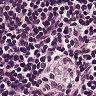
Metastatic tissue present: no